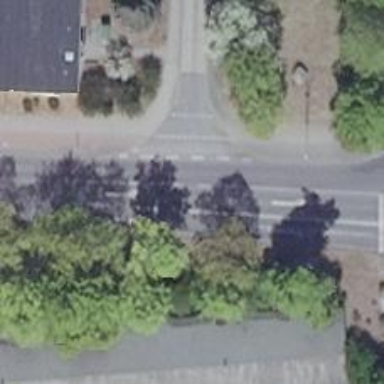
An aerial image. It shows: Unclassified road with asphalt surface. It has cycle track and foot track on the left side.